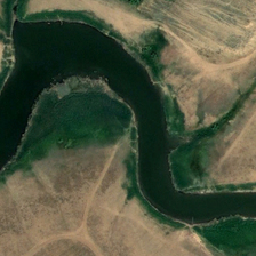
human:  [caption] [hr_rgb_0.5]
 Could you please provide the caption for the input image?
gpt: The emerald river is a yellow land.

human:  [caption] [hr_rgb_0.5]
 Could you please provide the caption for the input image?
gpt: Rivers surround the earth.

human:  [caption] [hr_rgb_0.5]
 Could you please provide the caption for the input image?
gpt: Around the feicui river is a yellow land.

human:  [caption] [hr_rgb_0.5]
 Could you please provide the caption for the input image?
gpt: The river is surrounded by land.

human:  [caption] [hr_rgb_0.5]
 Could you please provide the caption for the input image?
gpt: A river is surrounded by land.